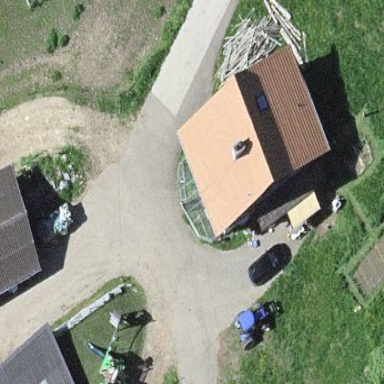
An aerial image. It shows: Farm building.